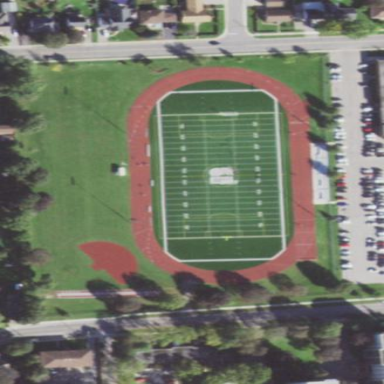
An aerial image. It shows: Canadian football field with artificial turf.